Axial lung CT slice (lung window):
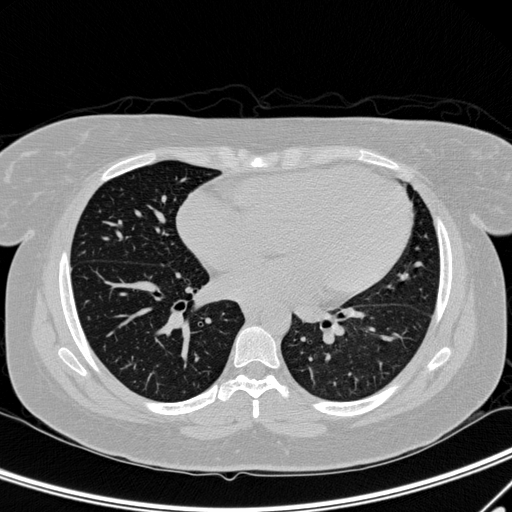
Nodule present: no